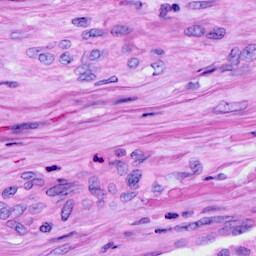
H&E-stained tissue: Ovarian